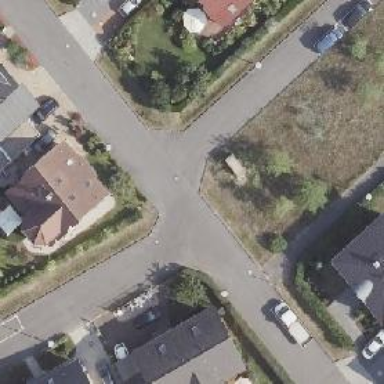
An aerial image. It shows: Asphalt road designated as living street.